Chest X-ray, AP view. Patient: 29 years old, sex F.
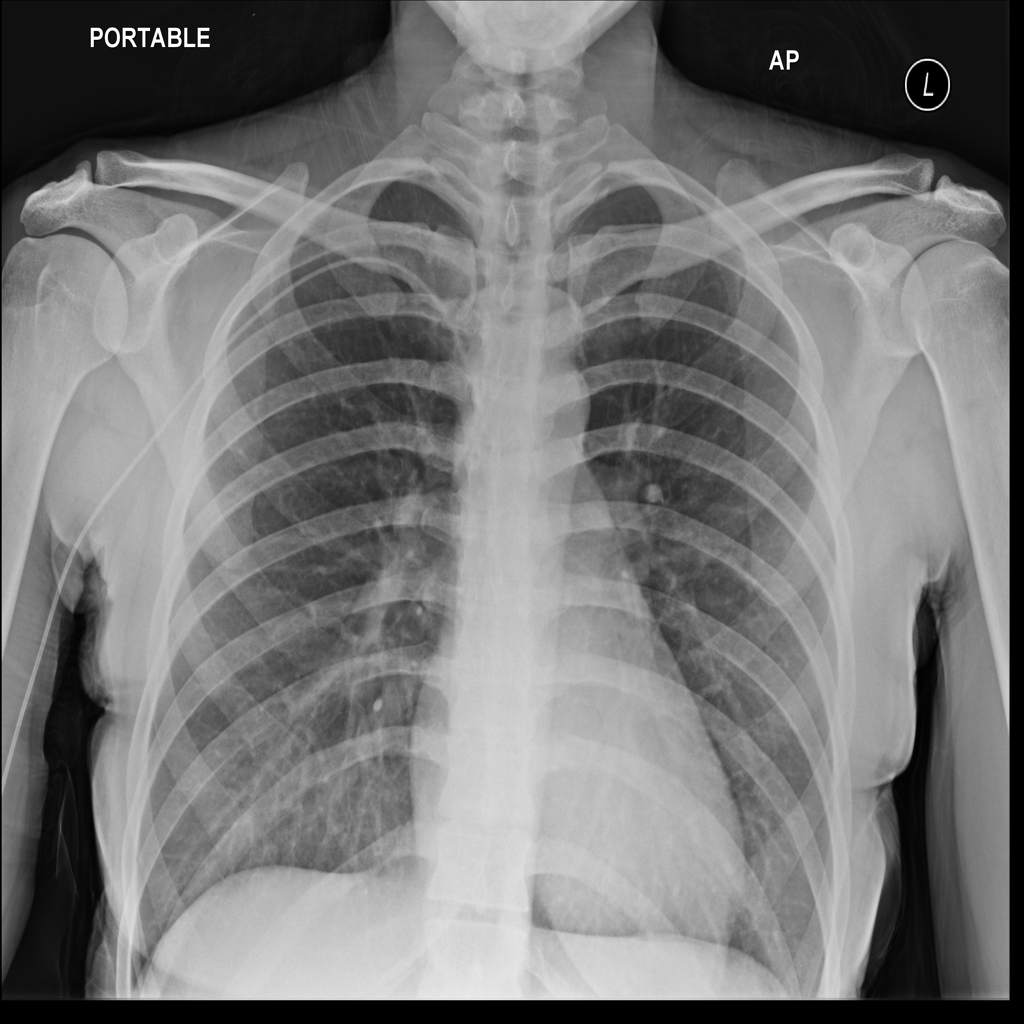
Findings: No Finding